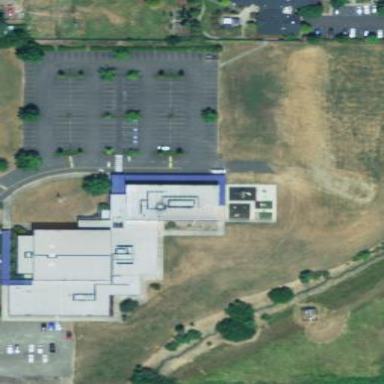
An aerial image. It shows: School.